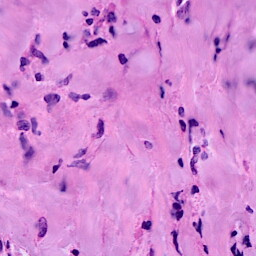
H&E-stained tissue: Breast